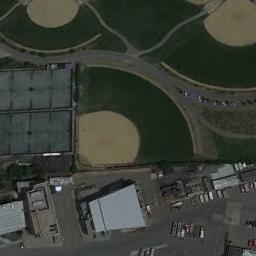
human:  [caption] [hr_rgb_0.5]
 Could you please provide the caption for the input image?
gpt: There is a trail leading to this baseball field .

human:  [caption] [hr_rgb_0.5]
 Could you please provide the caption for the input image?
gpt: Three baseball diamonds next to two open area and some buildings beside .

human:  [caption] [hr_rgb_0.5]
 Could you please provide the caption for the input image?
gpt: There are three baseball diamonds in the north of the houses .

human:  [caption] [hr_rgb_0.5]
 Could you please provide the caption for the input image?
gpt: There are three baseball diamonds next to many buildings and cars .

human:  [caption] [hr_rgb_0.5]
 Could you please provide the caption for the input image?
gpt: A trapezoidal building is next to the baseball diamond .